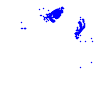
Particle: electron